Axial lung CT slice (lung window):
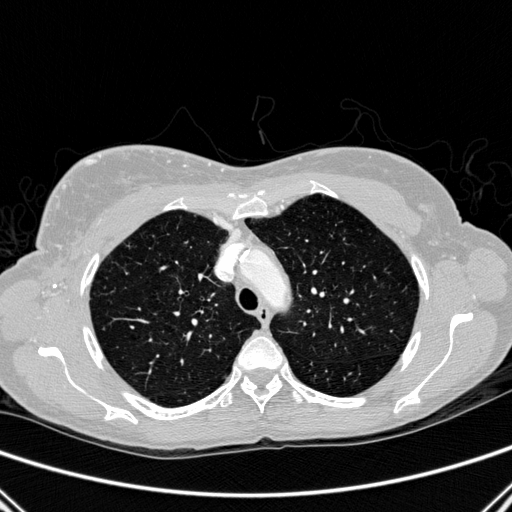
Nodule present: no